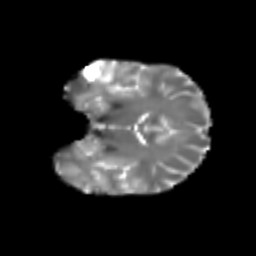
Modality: T2w
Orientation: coronal
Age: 21
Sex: female
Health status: healthy